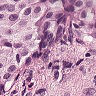
Metastatic tissue present: yes